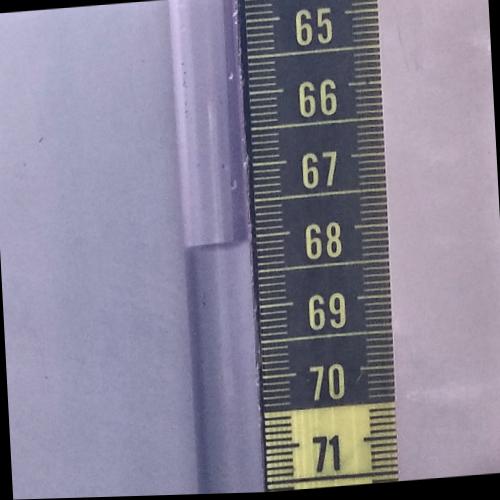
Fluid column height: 68.1 cm